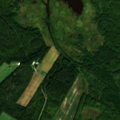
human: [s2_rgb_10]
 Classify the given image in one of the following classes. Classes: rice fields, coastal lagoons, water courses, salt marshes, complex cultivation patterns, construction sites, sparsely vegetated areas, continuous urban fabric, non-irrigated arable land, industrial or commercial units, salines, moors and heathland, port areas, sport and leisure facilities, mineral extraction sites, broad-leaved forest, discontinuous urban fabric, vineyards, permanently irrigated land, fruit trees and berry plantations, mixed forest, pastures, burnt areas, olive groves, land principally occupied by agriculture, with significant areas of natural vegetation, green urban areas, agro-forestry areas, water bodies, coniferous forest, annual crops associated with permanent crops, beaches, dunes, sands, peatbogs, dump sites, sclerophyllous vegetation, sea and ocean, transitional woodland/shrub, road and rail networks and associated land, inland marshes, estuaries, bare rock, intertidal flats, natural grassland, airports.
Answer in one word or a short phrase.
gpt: non-irrigated arable land, broad-leaved forest, coniferous forest, mixed forest